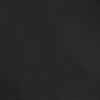
Atmospheric dust classification: dusty